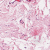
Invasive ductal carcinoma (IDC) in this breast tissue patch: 0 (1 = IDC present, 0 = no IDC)